Field crop: tomato
Growth stage: 2
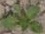
Species: solanum